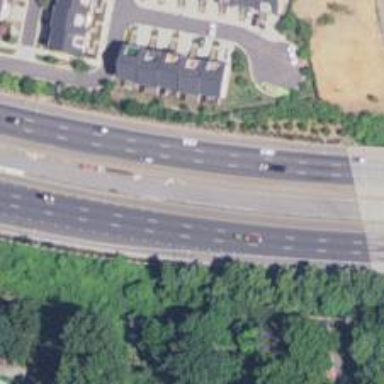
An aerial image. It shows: Busway road.